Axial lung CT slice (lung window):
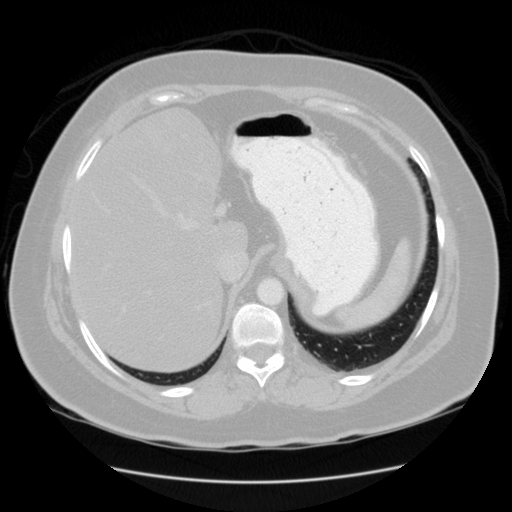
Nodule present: no